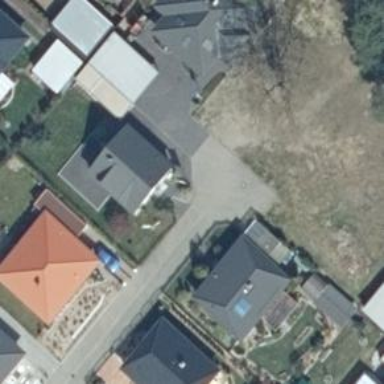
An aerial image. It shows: Residential road.